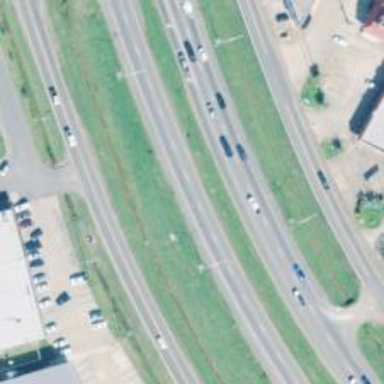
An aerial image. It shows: This image shows trunk highway that functions as expressway.